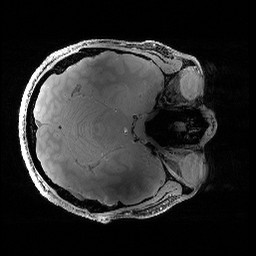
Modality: PDw
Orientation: axial
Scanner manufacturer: siemens
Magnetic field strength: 6.98 T
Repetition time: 2.82 s
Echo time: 0.00286 s